Question: I'm using 'bordermatrix' to write matrix with coefficient on the top and on the left:

I would like to display a similar matrix on my website where I use Mathjax but I get a [Math Processing Error]. Do you have a MathJax-alternative to 'bordermatrix' to get the same result?
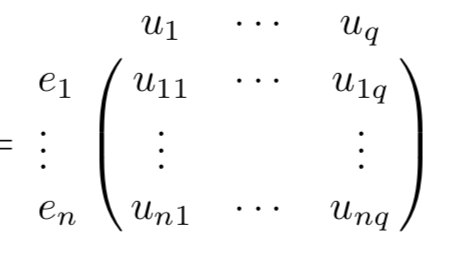
Answer: You can use the following construction:
'''
egin{align}
f(x) &= ax^2 + bx + c \
&= egin{array}{c c}
& egin{array} {@{} c c c @{}}
u_1 & \cdots & u_q
\end{array} \
egin{array}{c}
e_1 \ dots \ e_n
\end{array}\hspace{-1em} &
\left(
egin{array}{@{} c c c @{}}
u_{11} & \cdots & u_{1q} \
dots & & dots \
u_{n1} & \cdots & u_{nq}
\end{array}
ight) \
\mbox{} % Blank line to match column names so as to align the = vertically
\end{array} \[-12pt] % Correction for blank line
&= ax^2 + bx + c
\end{align}
'''
<URL>
Depending on whether you're aligning it with other content, you might not need the vertical adjustment I inserted.
Tested on <URL>.